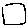
Label: square